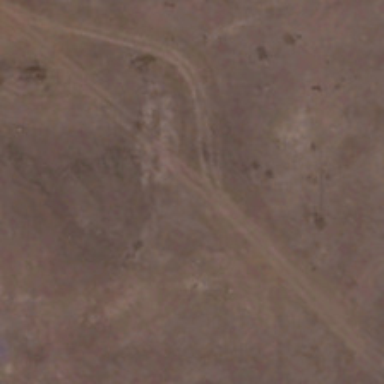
It is a piece of bareland .